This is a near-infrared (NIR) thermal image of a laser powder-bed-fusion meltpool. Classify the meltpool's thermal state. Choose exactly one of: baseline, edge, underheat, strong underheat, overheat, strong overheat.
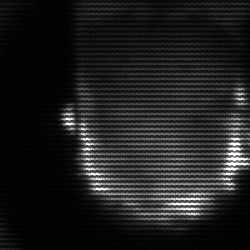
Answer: baseline